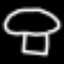
Label: mushroom